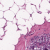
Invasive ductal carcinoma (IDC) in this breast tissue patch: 0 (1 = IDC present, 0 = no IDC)